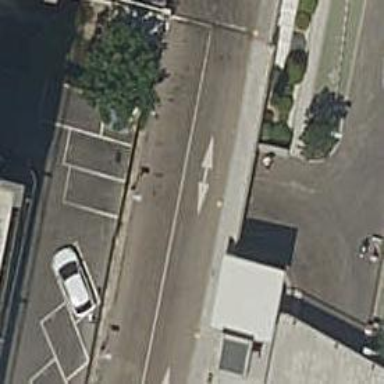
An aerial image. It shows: Parking entrance.